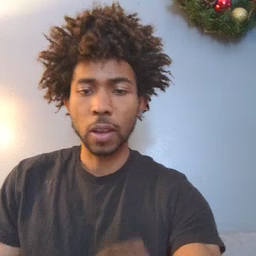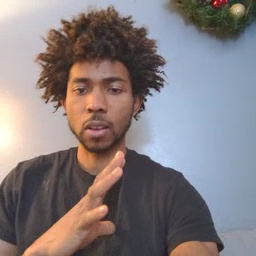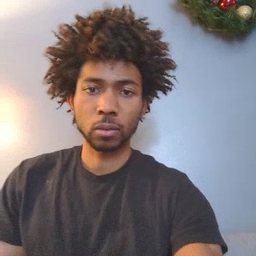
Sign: fine